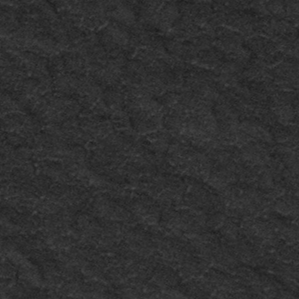
Label: frost